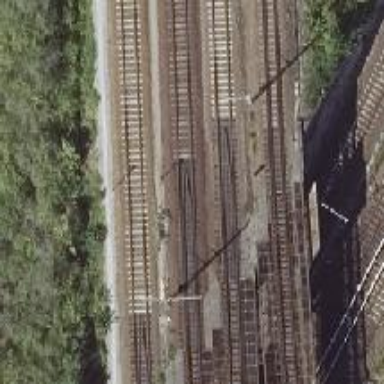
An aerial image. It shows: Bridge over railway with electrified contact lines.